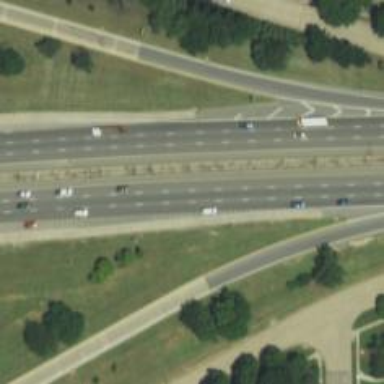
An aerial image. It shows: Asphalt motorway with embankment and expressway access.